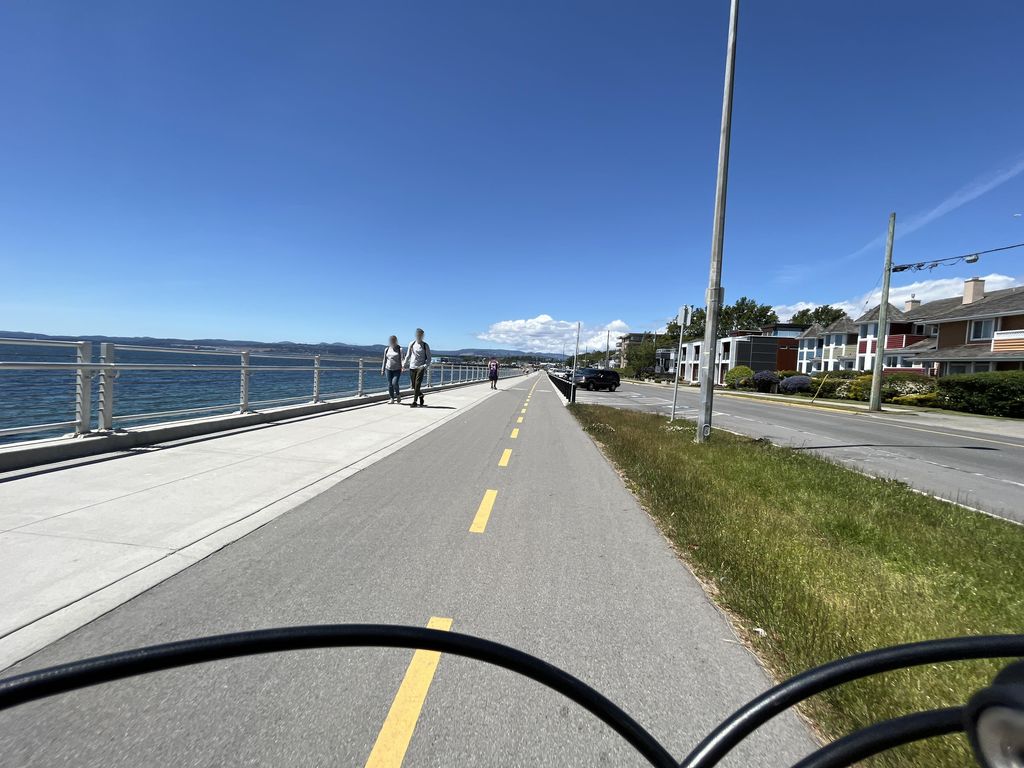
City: victoria